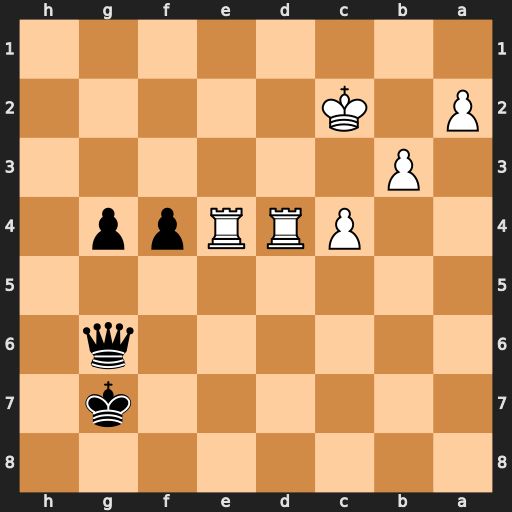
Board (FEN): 8/6k1/6q1/8/2PRRpp1/1P6/P1K5/8
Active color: b
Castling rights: -
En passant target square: -
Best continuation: g3 Kb2 g2